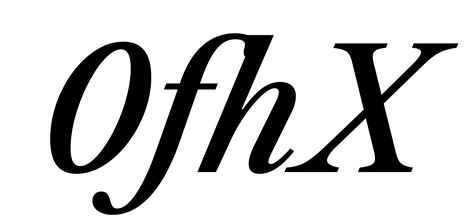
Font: LibreCaslonText-Italic_Medium_Italic